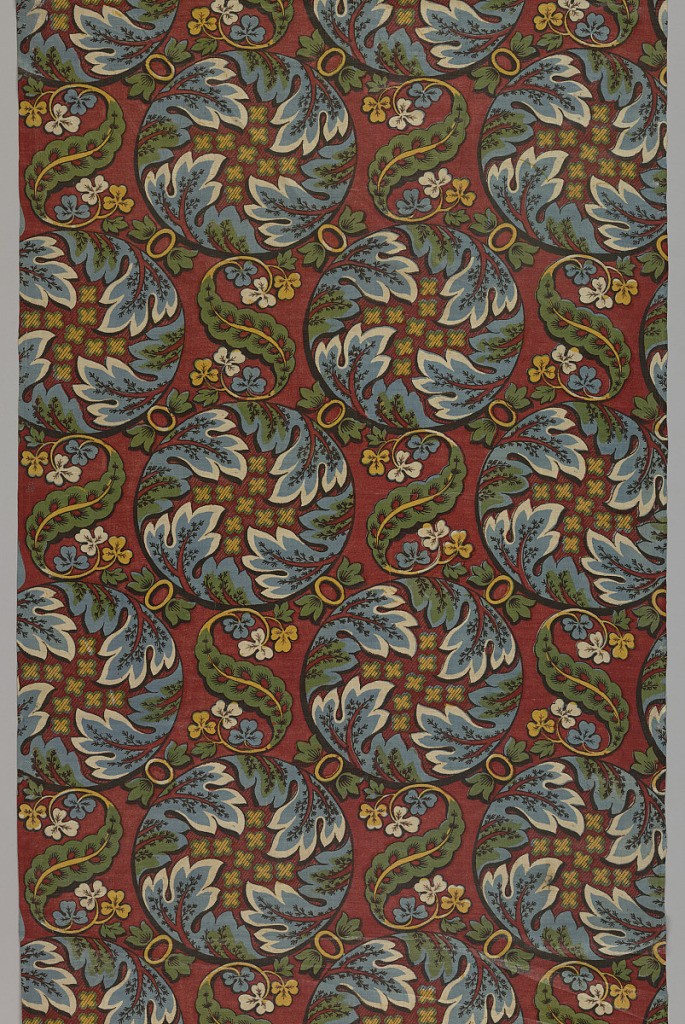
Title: Textile
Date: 19th century
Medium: cotton Technique: relief printed on plain weave and glazed
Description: Square offset repeat of a large medallion made up of four curving leaves enclosing small rosettes. Medallions connected by small ovals and spaces between medallions filled with scrolling and curving leaves. Bright strong colors on a deep red ground.